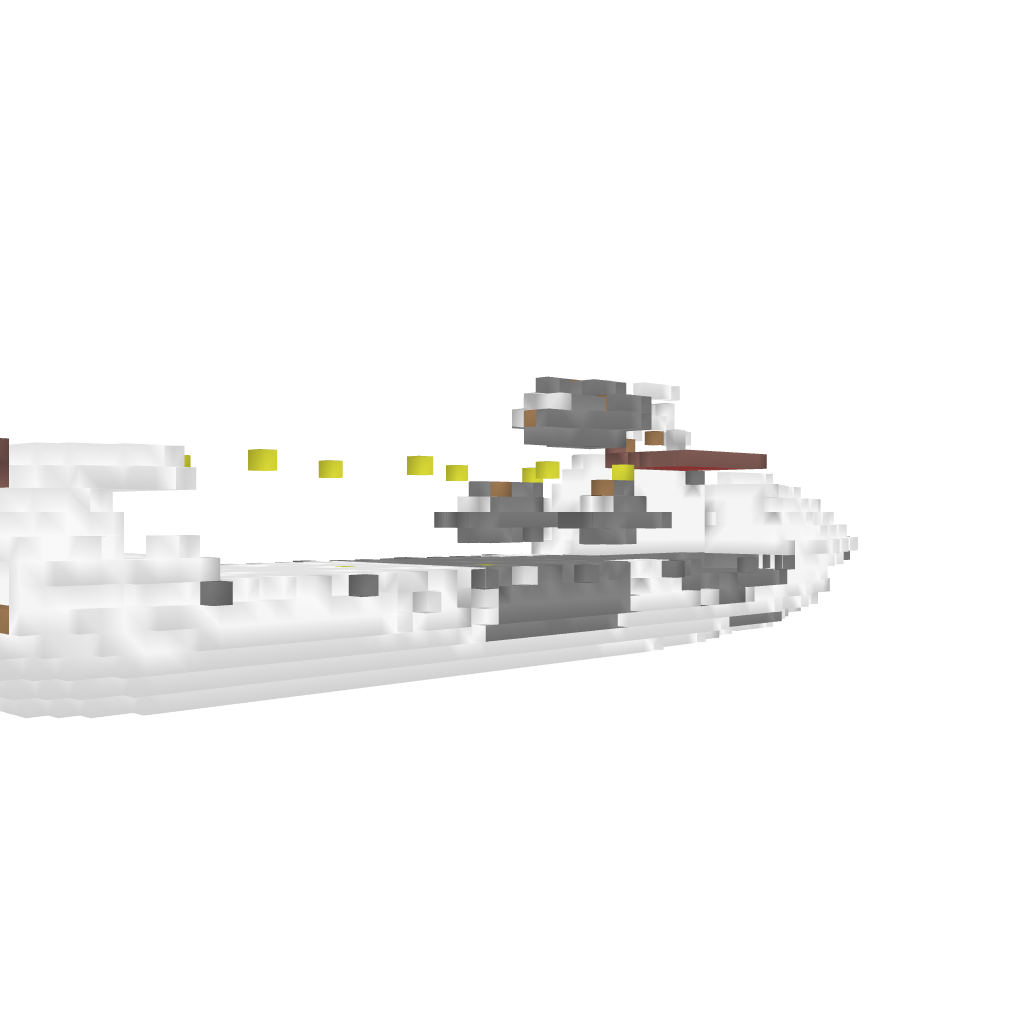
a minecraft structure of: Aircraft Carrier Airship - Silver Empire Escort Carrier bad low quality